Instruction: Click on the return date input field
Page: home
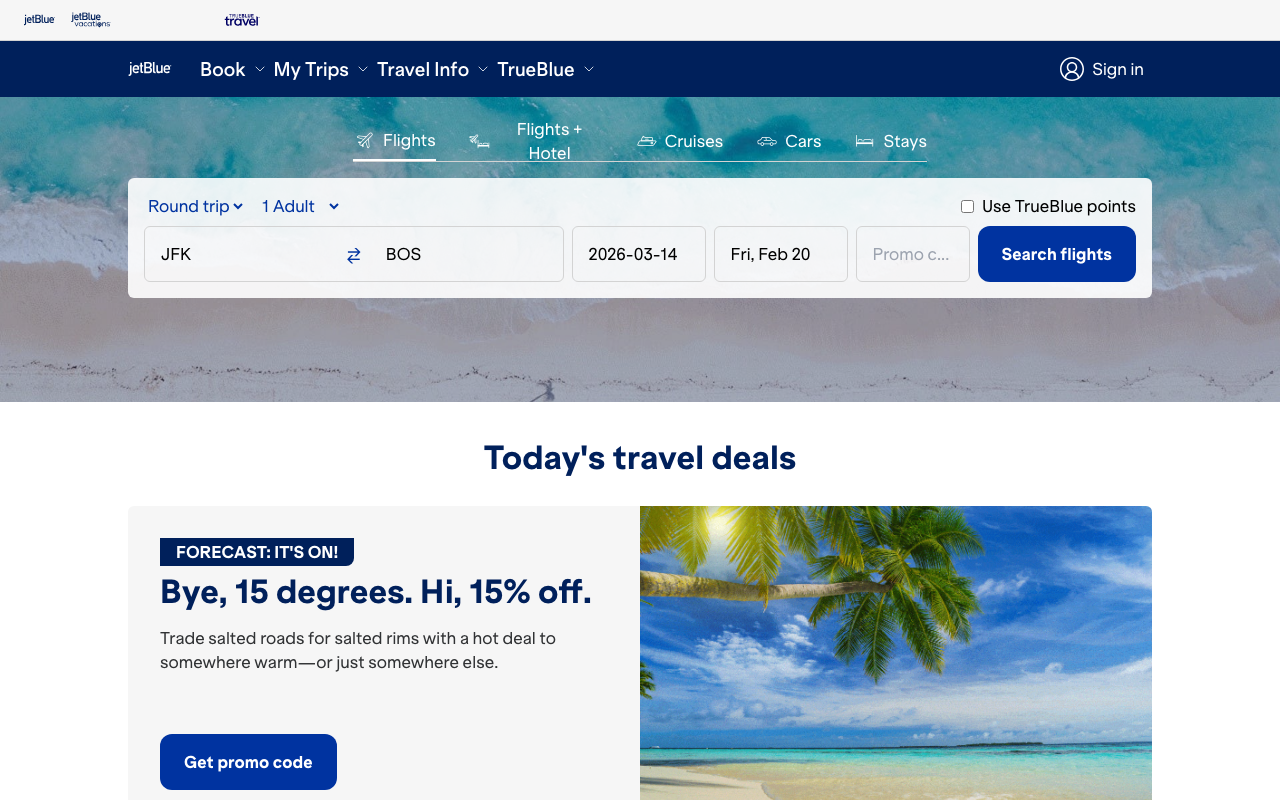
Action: click